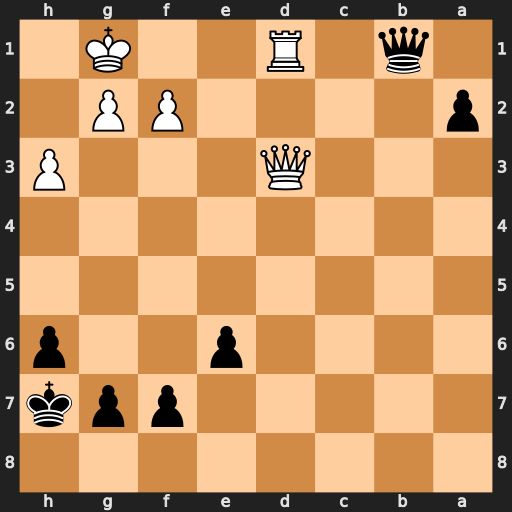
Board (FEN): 8/5ppk/4p2p/8/8/3Q3P/p4PP1/1q1R2K1
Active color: b
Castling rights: -
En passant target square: -
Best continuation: Qxd3 Rxd3 a1=Q+